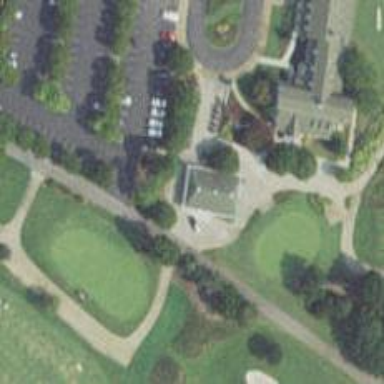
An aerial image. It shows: Golf cartpath that is also road path.